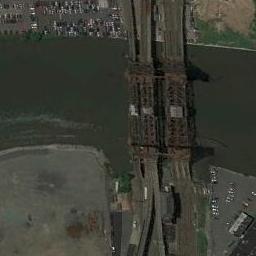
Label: bridge